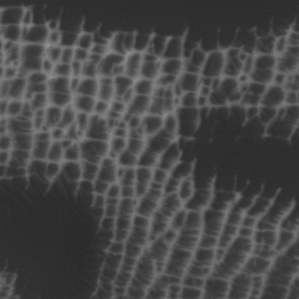
Label: non_frost